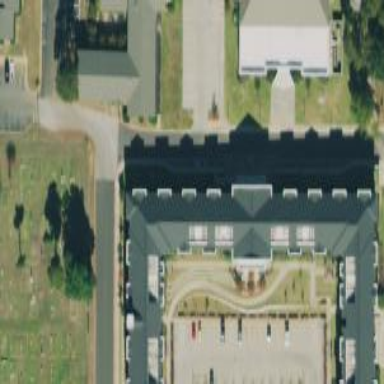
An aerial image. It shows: Dormitory building.